Question: I made a custom styled list in WPF:
'''
<DataTemplate x:Key="SelectedTemplate">
<StackPanel Background="#FF4E4E4E" HorizontalAlignment="Stretch">
<TextBlock Text="{Binding Path=Title}" Foreground="#FFD80000" />
</StackPanel>
</DataTemplate>
<Style TargetType="{x:Type ListBoxItem}" x:Key="ContainerStyle">
<Setter Property="ContentTemplate"
Value="{StaticResource ItemTemplate}" />
<Setter Property="HorizontalContentAlignment" Value="Stretch" />
<Style.Triggers>
<Trigger Property="IsSelected" Value="True">
<Setter Property="ContentTemplate"
Value="{StaticResource SelectedTemplate}" />
</Trigger>
</Style.Triggers>
</Style>
'''
...
'''
<ListBox
Name="lbSongs"
DockPanel.Dock="Left"
ItemsSource="{Binding Path=SongDirectory}"
SelectedItem="{Binding Path=Song, Mode=TwoWay}"
Visibility="{Binding Path=ListVisibility}"
ItemContainerStyle="{StaticResource ContainerStyle}"
HorizontalContentAlignment="Stretch"
Width="180px" Background="#FF333333" />
'''
I tried to make a custom style for the selected item. To make the selection bar stretch to the width of the ListBox, I set the ItemContainerStyle's HorizontalContentAlignment property to "Stretch". The problem is that it does not stretch fully, a tiny bar on the left still remains and the original (blue) selection bar is still visible there. See the screenshot:

How can I make it to stretch to full size? Or how can I style the original selection bar?
Thanks in advance.
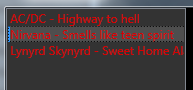
Answer: Just set the Padding for the ListBoxItem to zero. That blue bar should disappear.
'''
<Style TargetType="{x:Type ListBoxItem}" x:Key="ContainerStyle">
<Setter Property="Padding" Value="0"/>
...
</Style>
'''
Another option is just to re-write the ControlTemplate for the ListBoxItem so that you'll have better control on how it looks like. But yeah, this may not be necessary in your case.